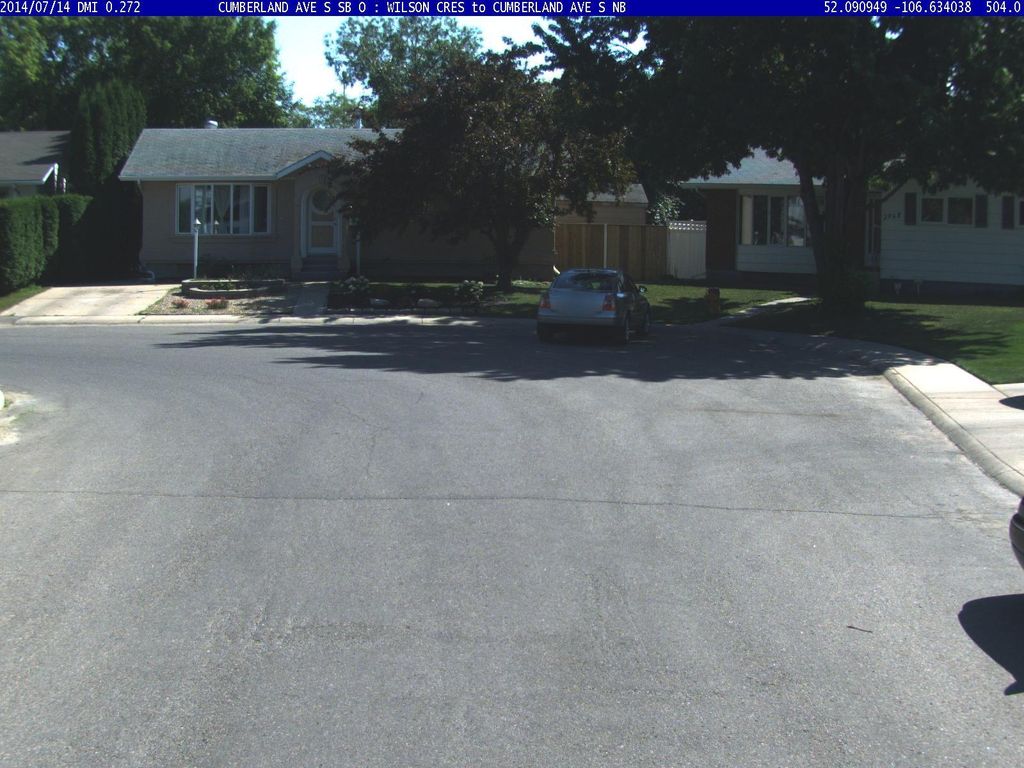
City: saskatoon